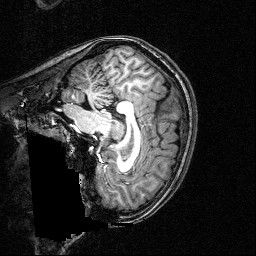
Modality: T1w
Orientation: sagittal
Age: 22
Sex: male
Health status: healthy
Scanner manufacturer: siemens
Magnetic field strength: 3 T
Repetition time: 2.5 s
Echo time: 0.00393 s